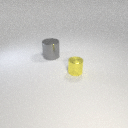
large gray metal cylinder to the left of small yellow metal cylinder